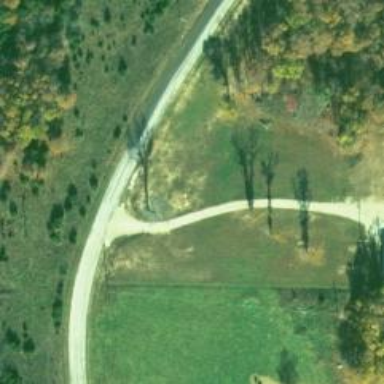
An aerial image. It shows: Driveway.